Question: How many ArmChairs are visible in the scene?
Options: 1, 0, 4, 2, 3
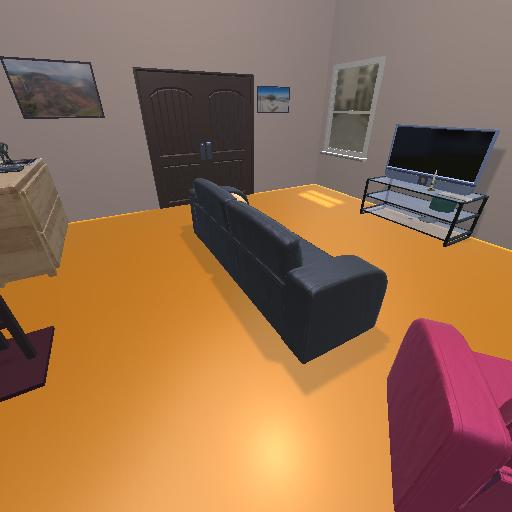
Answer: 1